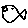
Label: fish